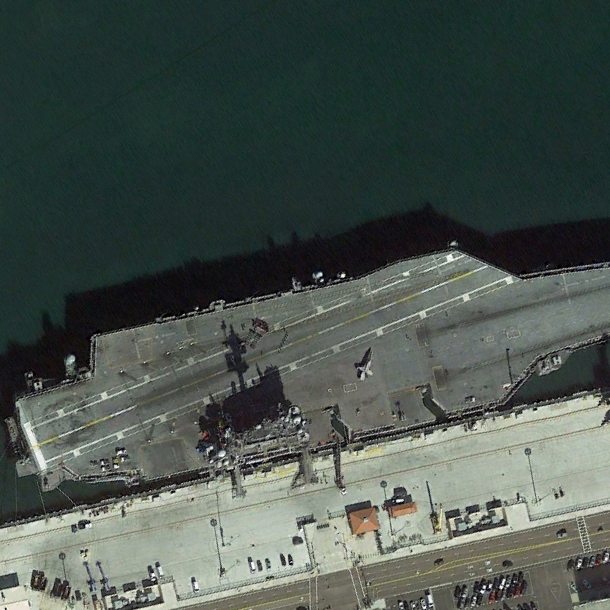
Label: aircraft_carrier